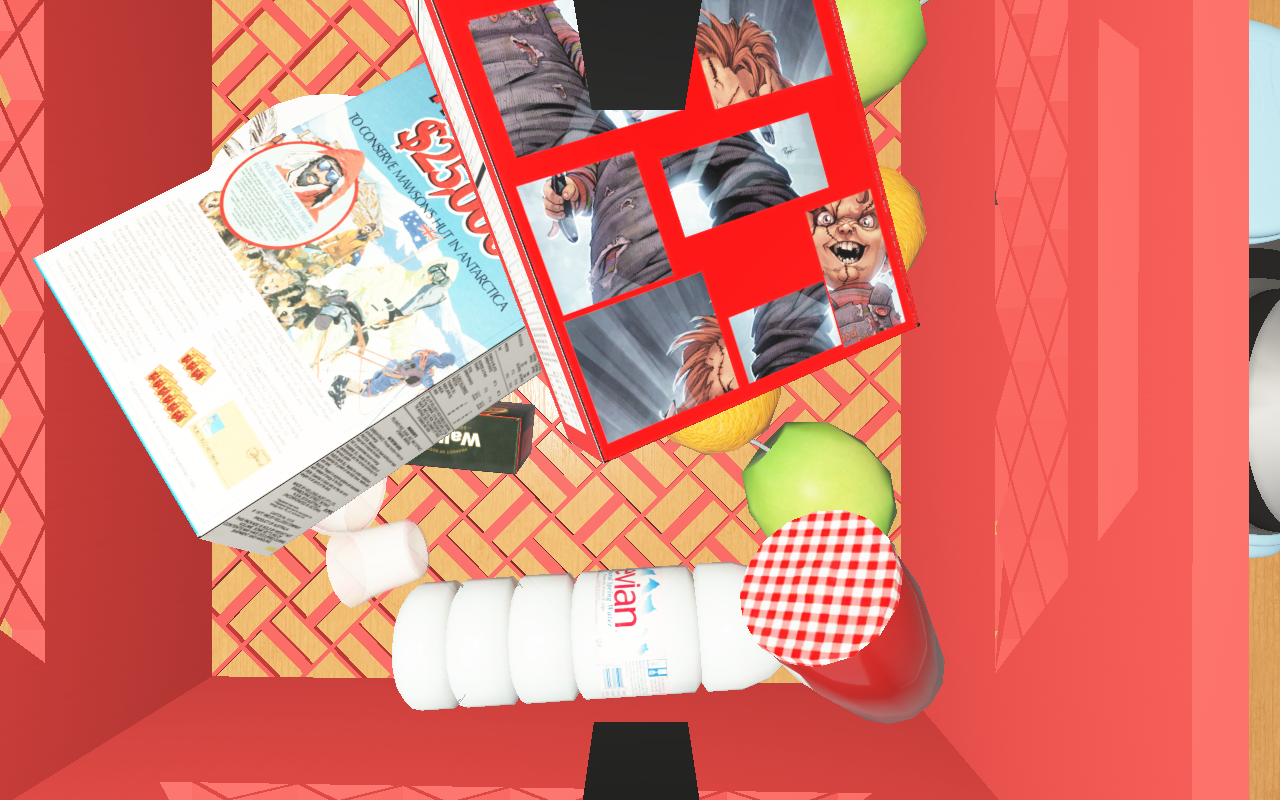
Objects in the scene:
water bottle
apple
orange
orange
glass
jam jar
cereal box